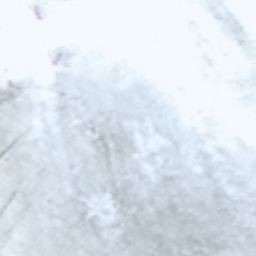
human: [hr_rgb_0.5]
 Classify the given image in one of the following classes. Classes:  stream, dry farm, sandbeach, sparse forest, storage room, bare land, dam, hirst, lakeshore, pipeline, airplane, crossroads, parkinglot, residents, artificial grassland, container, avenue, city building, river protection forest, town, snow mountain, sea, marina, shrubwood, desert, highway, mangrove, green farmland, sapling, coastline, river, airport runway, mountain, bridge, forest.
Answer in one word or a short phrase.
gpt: snow mountain